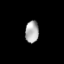
Tissue: lung
Cell type: Fibroblasts
Senescence score: 0.5723
Nuclear area (px): 290
Mean DAPI intensity: 171.541